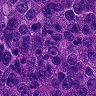
Metastatic tissue present: yes